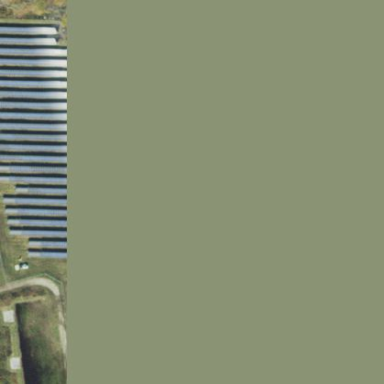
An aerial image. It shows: Solar power plant with photovoltaic panels generating electricity. The plant is enclosed by fence.